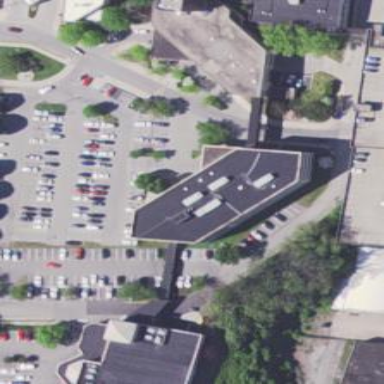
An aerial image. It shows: Clinic building offering healthcare services.